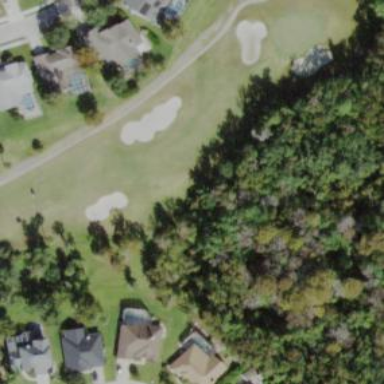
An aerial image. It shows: Grassy area designated as golf fairway.